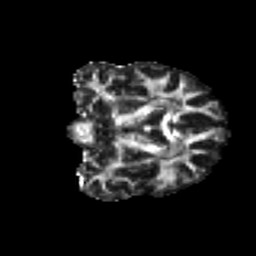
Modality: FA
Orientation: coronal
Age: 65
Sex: female
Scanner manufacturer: ge
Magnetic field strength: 3 T
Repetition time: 7.8 s
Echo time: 0.0606 s